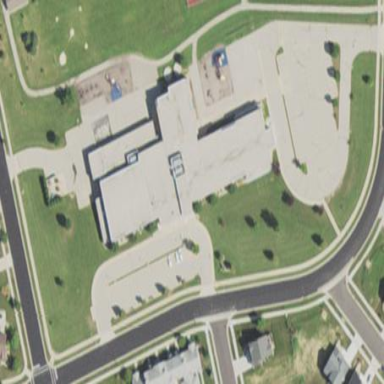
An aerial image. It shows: School.